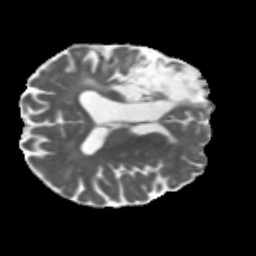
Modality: MD
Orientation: axial
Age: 60
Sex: male
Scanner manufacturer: siemens
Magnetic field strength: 3 T
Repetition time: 5.47 s
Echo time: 0.0854 s